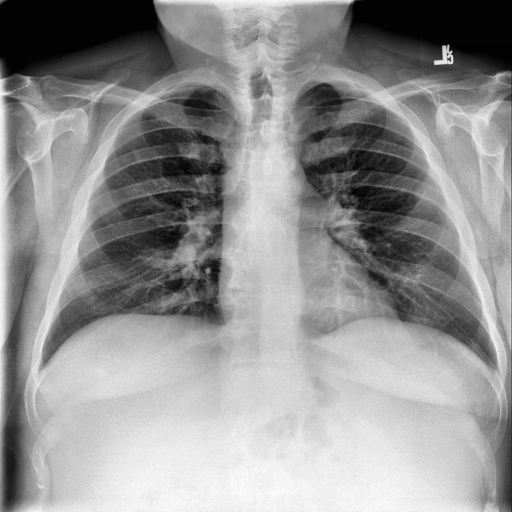
Finding: NORMAL